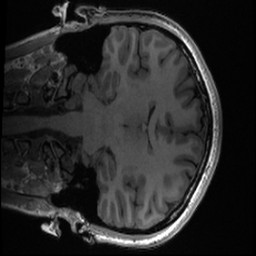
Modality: T1w
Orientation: coronal
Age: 22
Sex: female
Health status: healthy